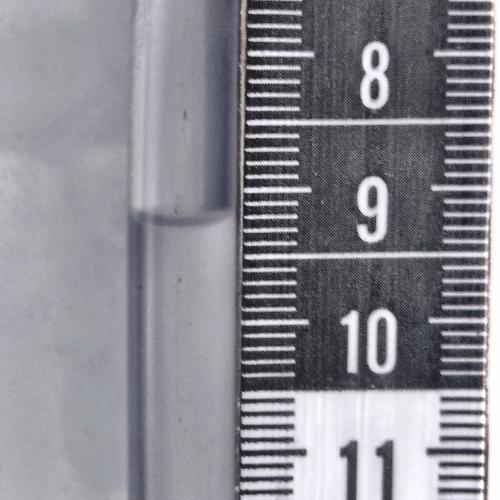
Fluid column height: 9.2 cm